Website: home-depot
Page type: cart
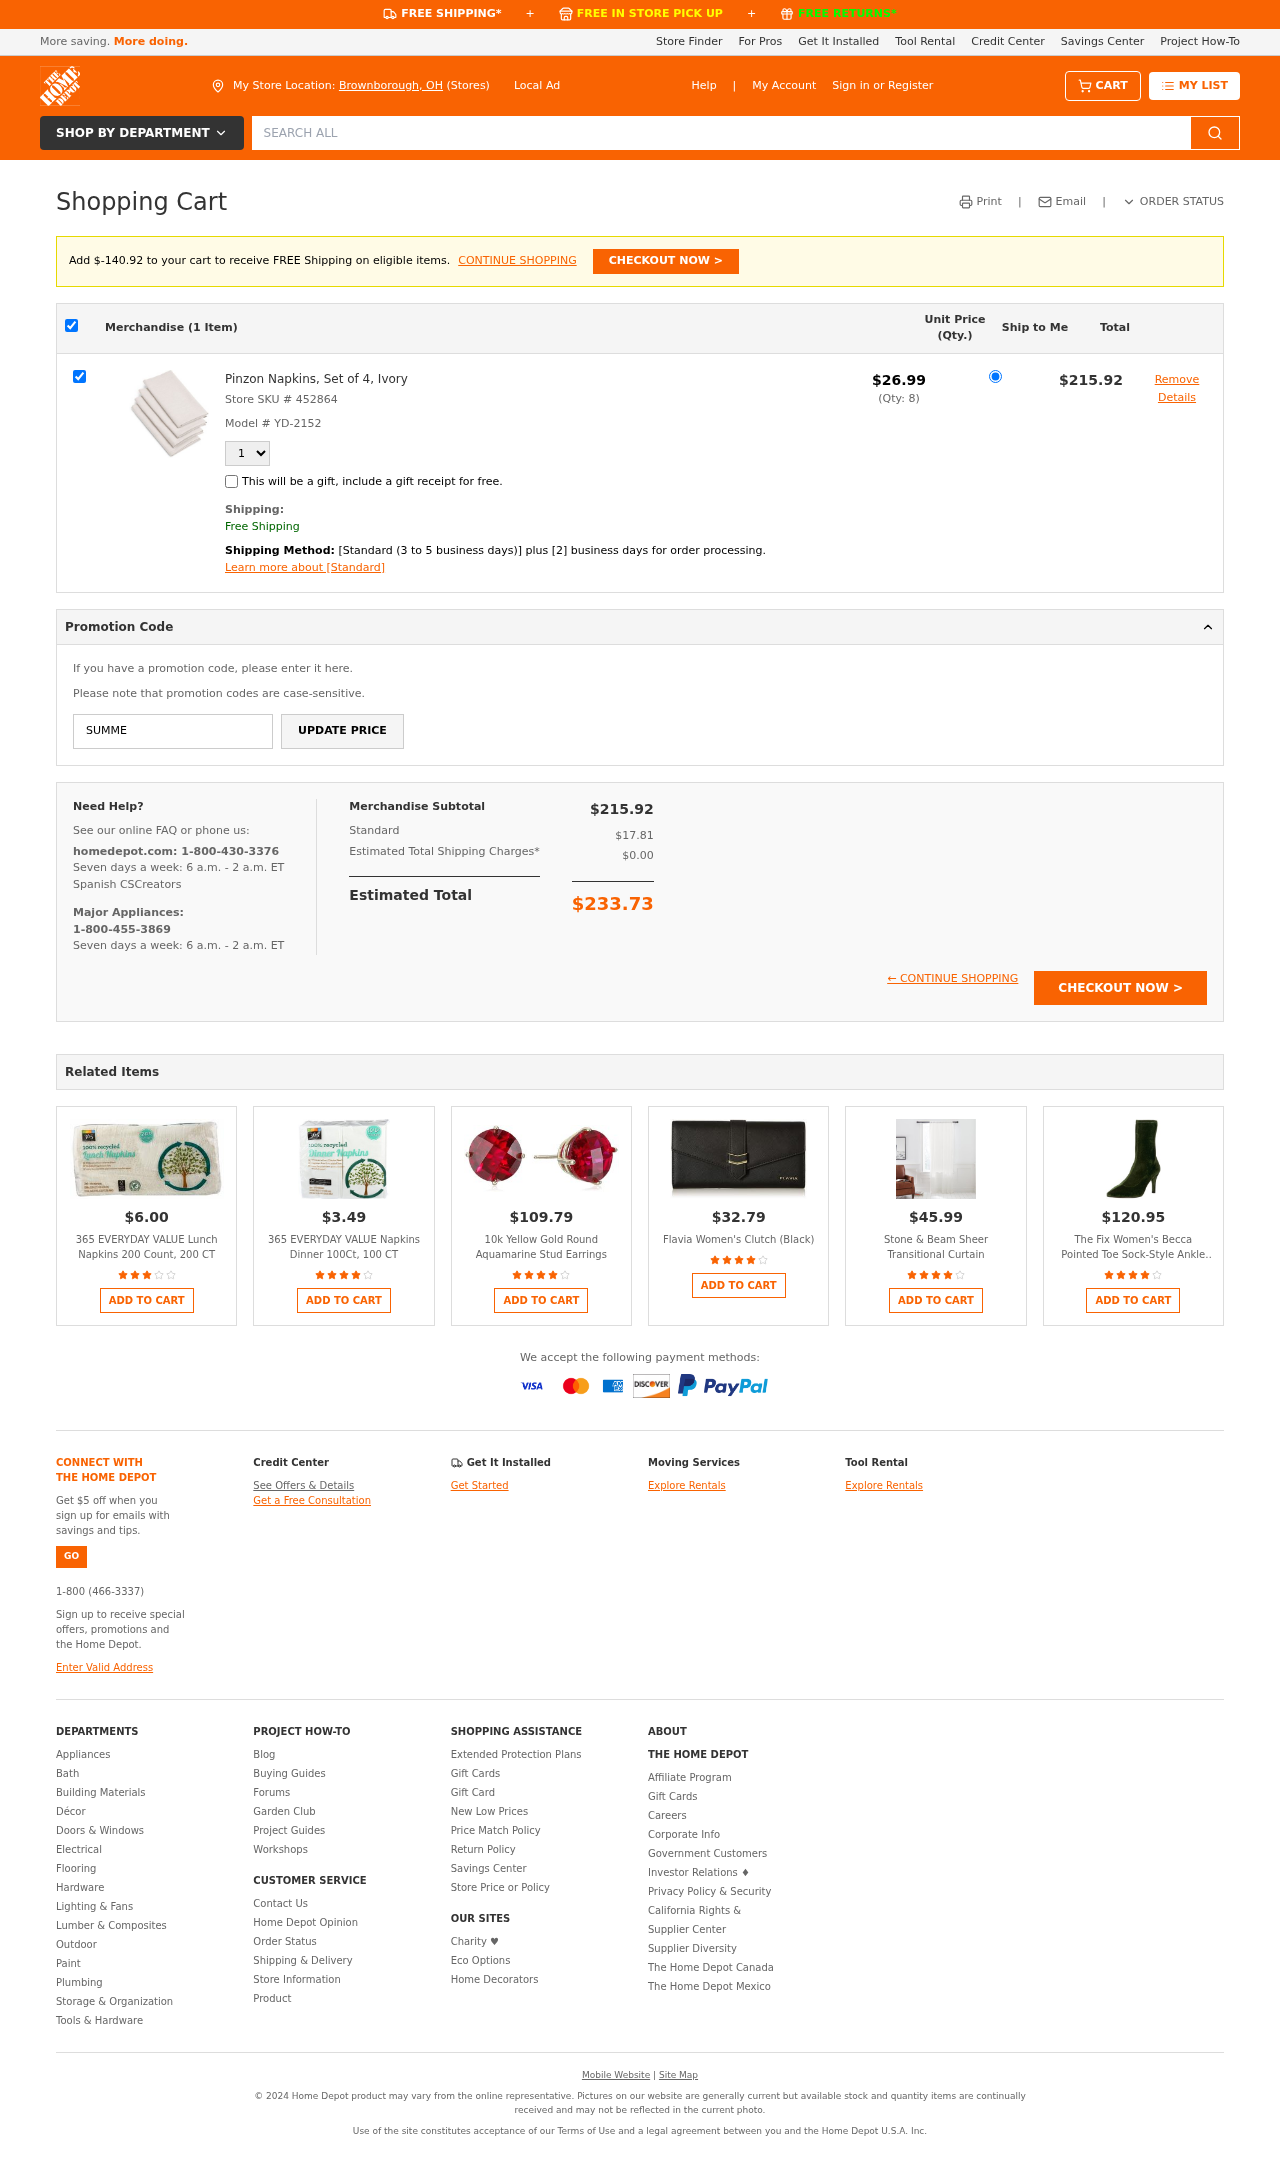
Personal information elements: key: PII_CITY_STATE
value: Brownborough, OH
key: PII_PROMO_CODE
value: SUMMER06
Product elements: key: PRODUCT1_NAME
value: Pinzon Napkins, Set of 4, Ivory
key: PRODUCT1_PRICE
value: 26.99
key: PRODUCT1_QUANTITY
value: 8
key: PRODUCT1_QUANTITY
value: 1
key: PRODUCT2_NAME
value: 365 EVERYDAY VALUE Lunch Napkins 200 Count, 200 CT
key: PRODUCT2_PRICE
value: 6
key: PRODUCT2_RATING
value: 3.4
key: PRODUCT3_NAME
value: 365 EVERYDAY VALUE Napkins Dinner 100Ct, 100 CT
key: PRODUCT3_PRICE
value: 3.49
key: PRODUCT3_RATING
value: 4
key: PRODUCT4_NAME
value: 10k Yellow Gold Round Aquamarine Stud Earrings
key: PRODUCT4_PRICE
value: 109.79
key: PRODUCT4_RATING
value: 4.3
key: PRODUCT5_NAME
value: Flavia Women's Clutch (Black)
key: PRODUCT5_PRICE
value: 32.79
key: PRODUCT5_RATING
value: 4.1
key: PRODUCT6_NAME
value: Stone & Beam Sheer Transitional Curtain
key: PRODUCT6_PRICE
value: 45.99
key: PRODUCT6_RATING
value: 3.6
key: PRODUCT7_NAME
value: The Fix Women's Becca Pointed Toe Sock-Style Ankle Boot, Olive Stretch Velvet, 6 B US
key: PRODUCT7_PRICE
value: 120.95
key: PRODUCT7_RATING
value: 4.4
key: PRODUCT1_SKU
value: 452864
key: PRODUCT1_MODEL
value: YD-2152
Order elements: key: AMOUNT_TO_FREE_SHIPPING
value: $-140.92
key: ORDER_NUM_ITEMS
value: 1
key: ORDER_SUBTOTAL
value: $215.92
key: ORDER_TAX
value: $17.81
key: ORDER_SHIPPING_COST
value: $0.00
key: ORDER_TOTAL
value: $233.73
Search elements: key: HEADER_SEARCH
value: SEARCH ALL